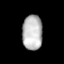
Tissue: lung
Cell type: Epithelial cells
Senescence score: 0.2319
Nuclear area (px): 694
Mean DAPI intensity: 185.232